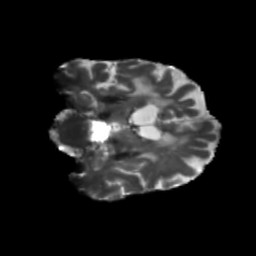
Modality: T2w
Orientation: coronal
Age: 62
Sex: female
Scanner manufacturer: siemens
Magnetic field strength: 3 T
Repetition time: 5.47 s
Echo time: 0.0854 s